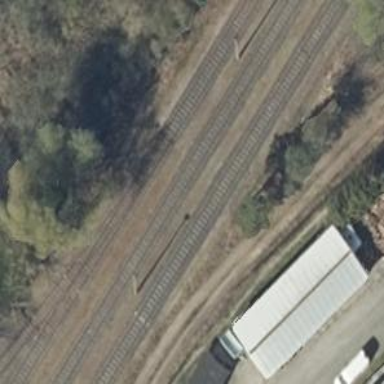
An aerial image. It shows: Station in railway yard.